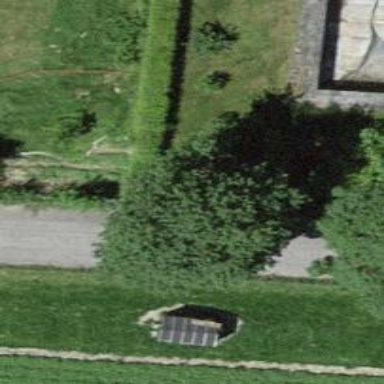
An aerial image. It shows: Hedge barrier.